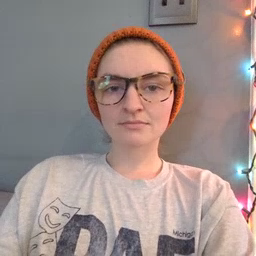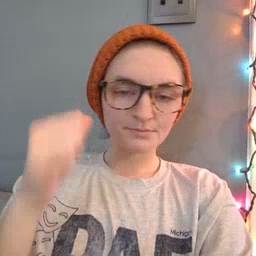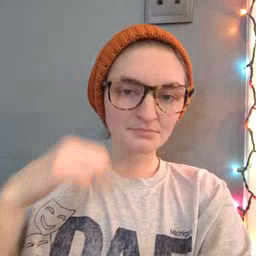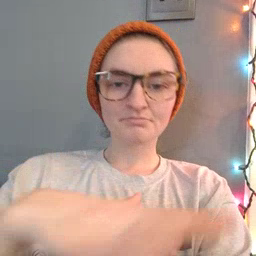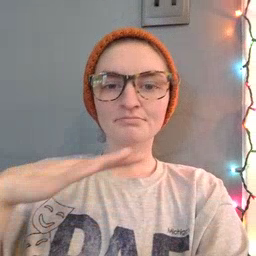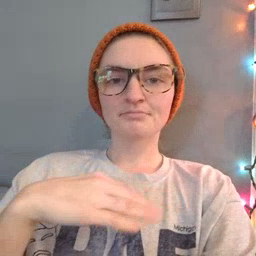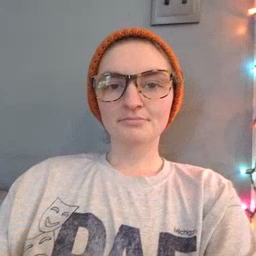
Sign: backyard